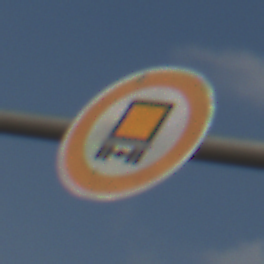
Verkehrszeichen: VerbotKennzeichnungspflichtigeKraftfahrzeugeGefaehrlicheGueter
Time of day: MorningAfternoon
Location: Outdoor (Suburban)
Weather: PartlyCloudy
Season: NotSpecified
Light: Natural